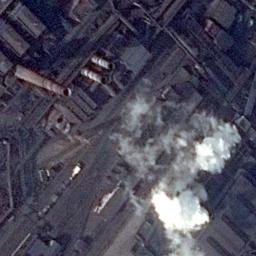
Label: thermal_power_station